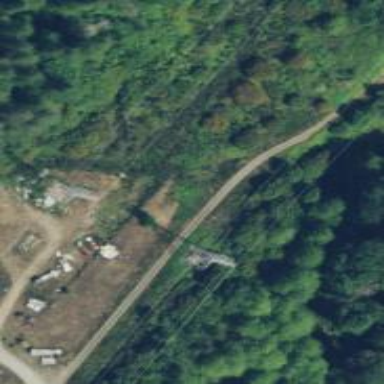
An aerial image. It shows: Abandoned railway track.